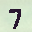
Label: 7